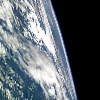
Label: cloud